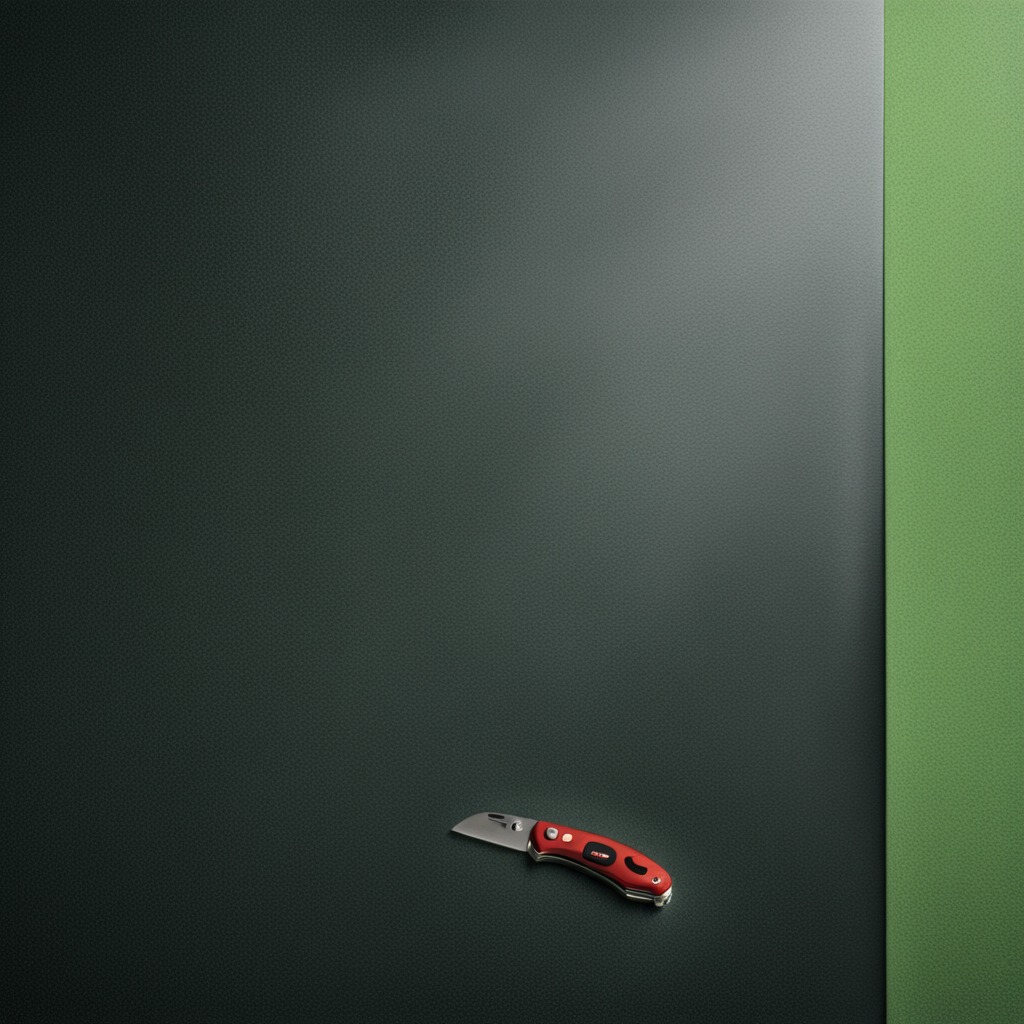
A utility knife is lying on a clean granite tabletop covered with a green rubber mat inside a workshop under bright overhead lighting crisp shadows high clarity worn but beneath the mat.